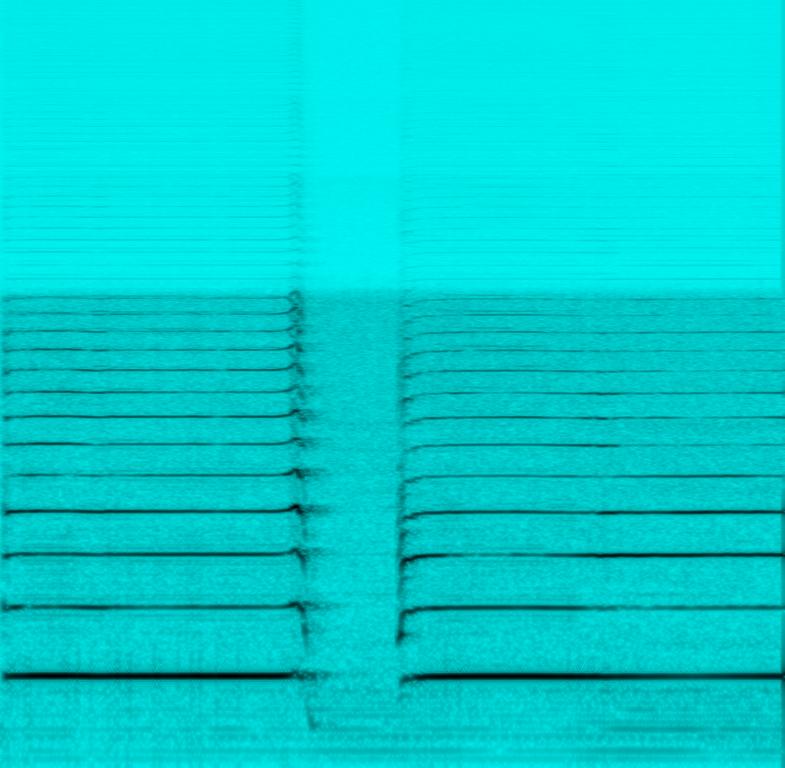
This audio contains a shofar horn getting blown in a higher register. The high tone is loud and drops in pitch at the end. This song may be playing live in a village calling for a traditional ceremony.